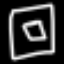
Label: square